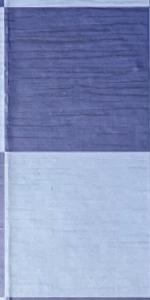
Label: Empty